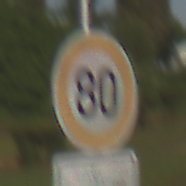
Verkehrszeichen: Geschwindigkeit80
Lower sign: Entfernungsangaben2
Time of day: SunriseSunset
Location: Outdoor (Suburban)
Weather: PartlyCloudy
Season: NotSpecified
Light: Natural